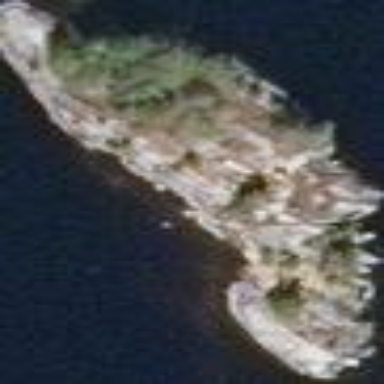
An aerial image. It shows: Islet.